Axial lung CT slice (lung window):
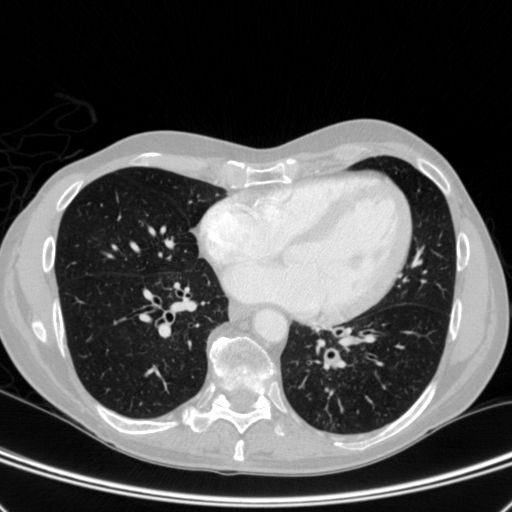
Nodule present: no